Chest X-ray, AP view. Patient: 54 years old, sex M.
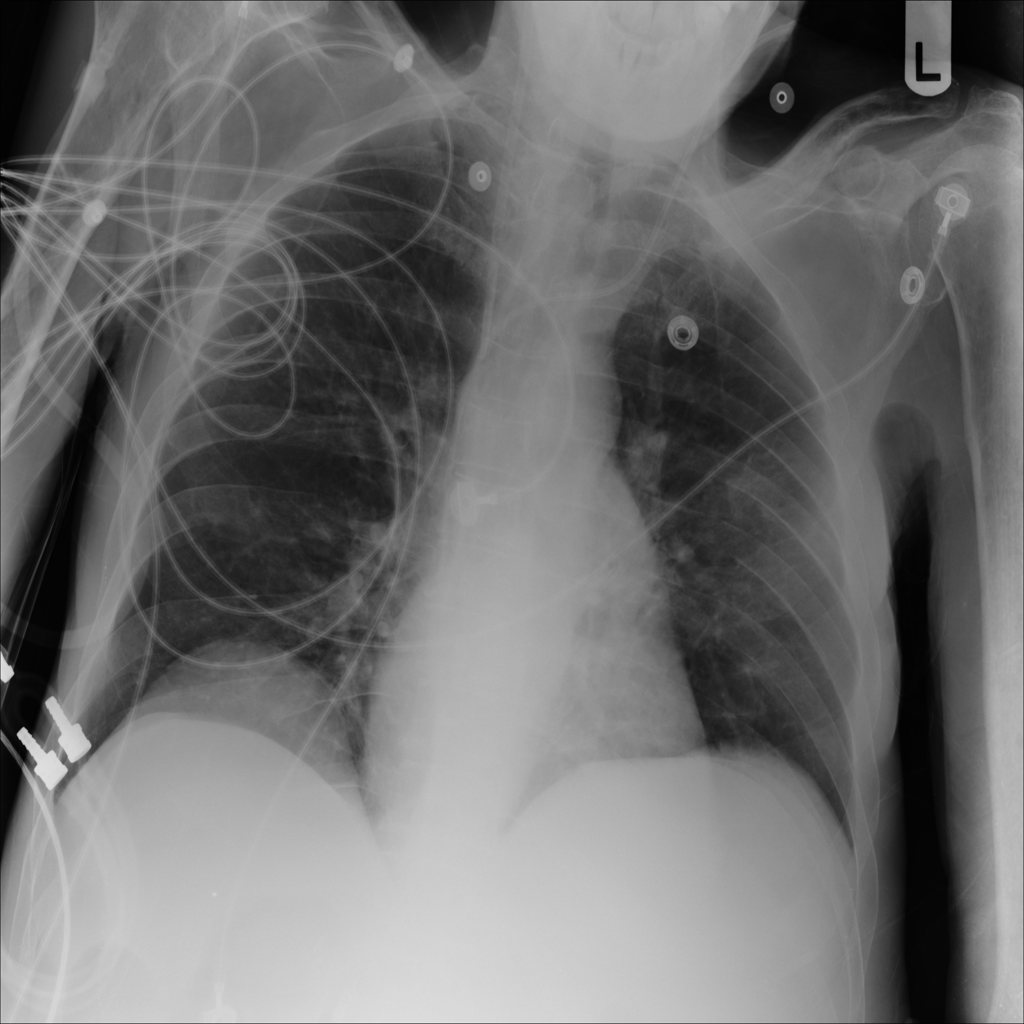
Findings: No Finding